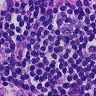
Metastatic tissue present: no